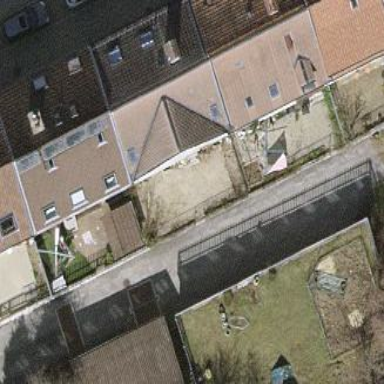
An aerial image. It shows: Residential garden.